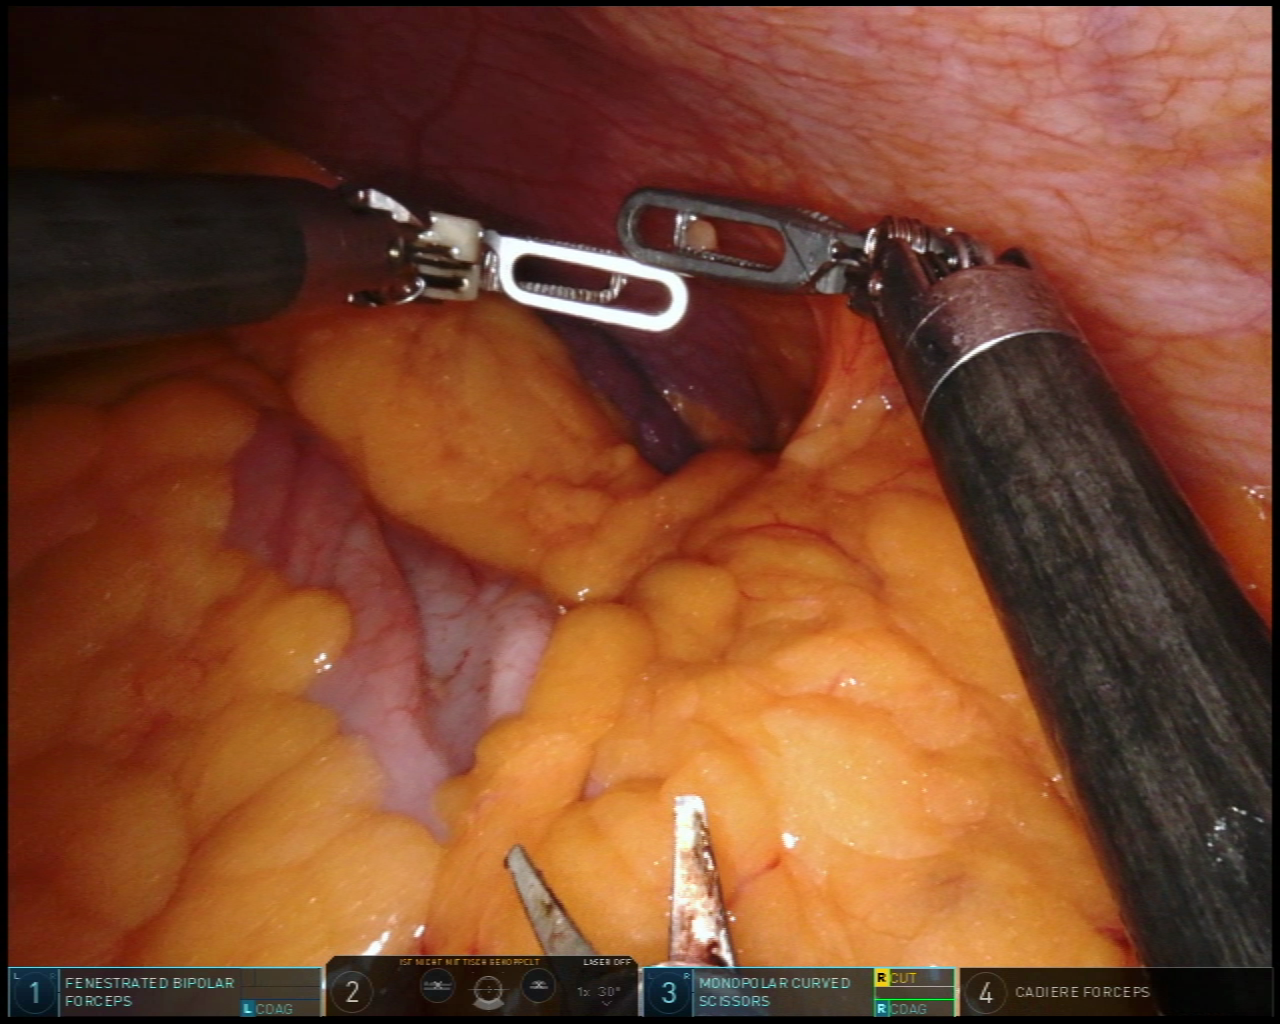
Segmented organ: spleen
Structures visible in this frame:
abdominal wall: yes
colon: yes
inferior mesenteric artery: no
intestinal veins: no
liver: no
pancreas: no
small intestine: no
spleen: yes
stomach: no
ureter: no
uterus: no
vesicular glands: no